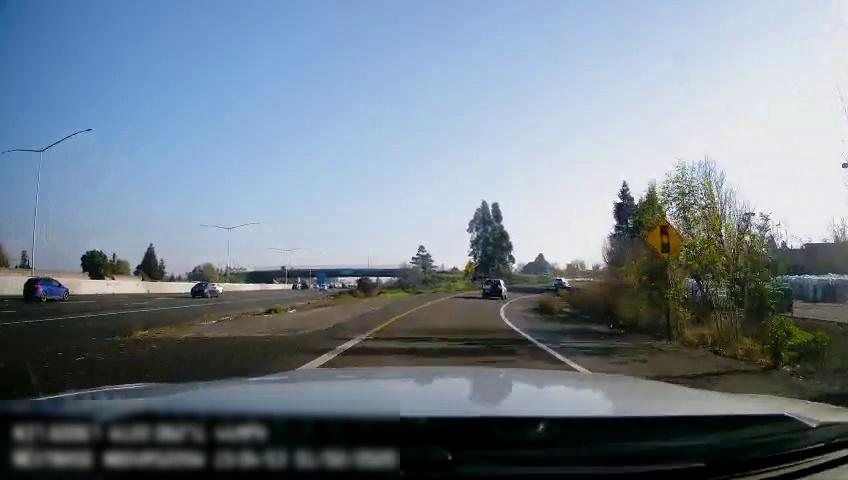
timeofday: Day
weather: Sunny
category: Drivable Space
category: Vehicles | SUV
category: Vehicles | SUV
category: Vehicles | SUV
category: Vehicles | SUV
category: Vehicles | Car
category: Vehicles | Car
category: Vehicles | SUV
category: Lanes | Current Lane
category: Lanes | Alternate Lane
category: Lanes | Alternate Lane
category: Lanes | Alternate Lane
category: Traffic | Signs